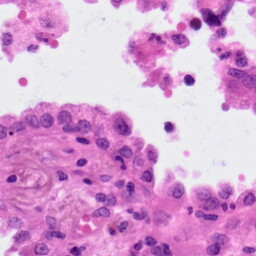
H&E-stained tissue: Lung